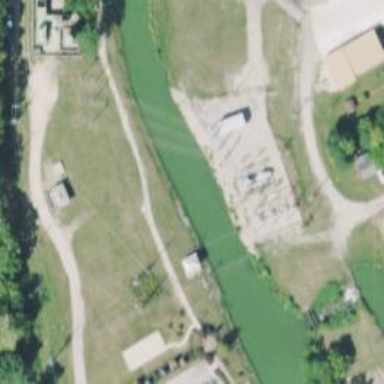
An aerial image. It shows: Canal.